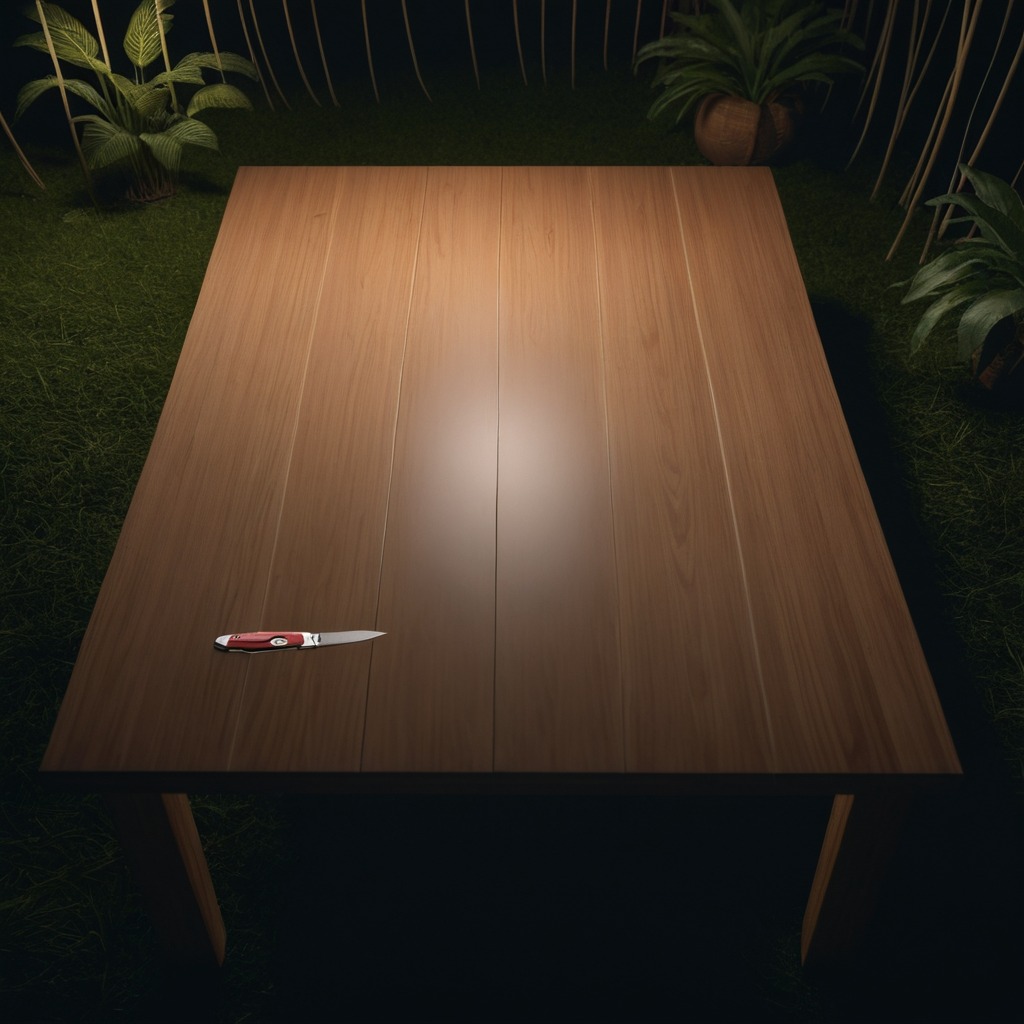
A utility knife lies on the wooden table inside a jungle field workshop tent at night dim ambient light soft shadows worn but